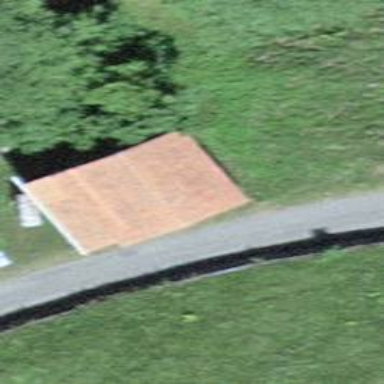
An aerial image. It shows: Rural barn.